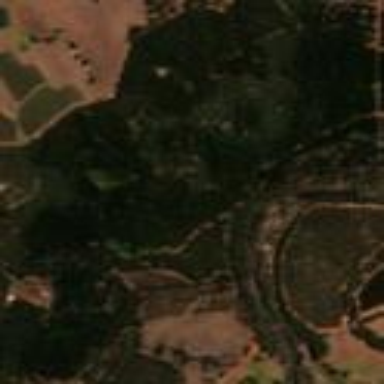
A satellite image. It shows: Plantation of evergreen needle-leaved trees in forest area.